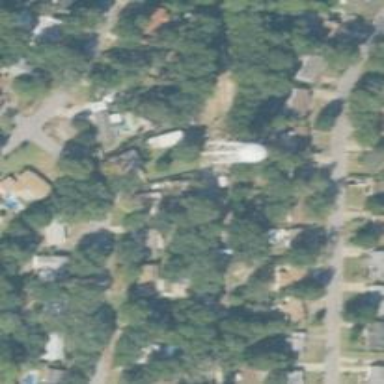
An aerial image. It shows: Water tower that is man-made.